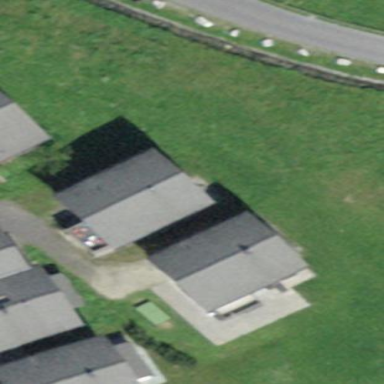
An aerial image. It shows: Detached building.